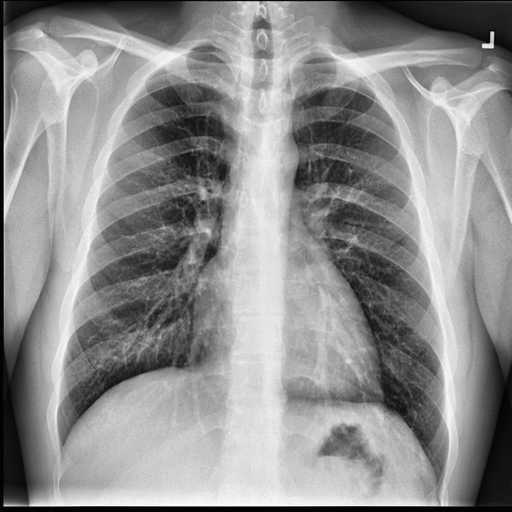
Finding: NORMAL